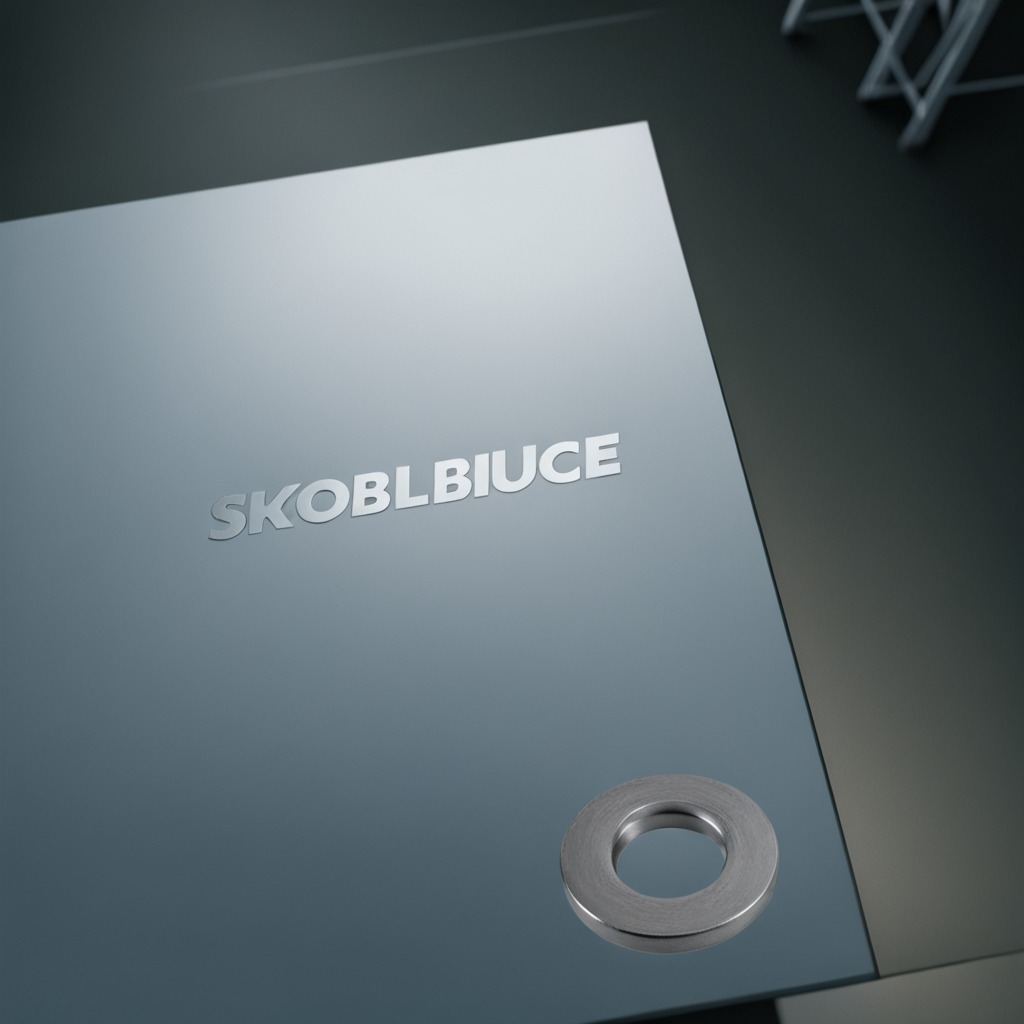
A flat metal washer lies on the toolbox surface in an airplane hangar workshop.